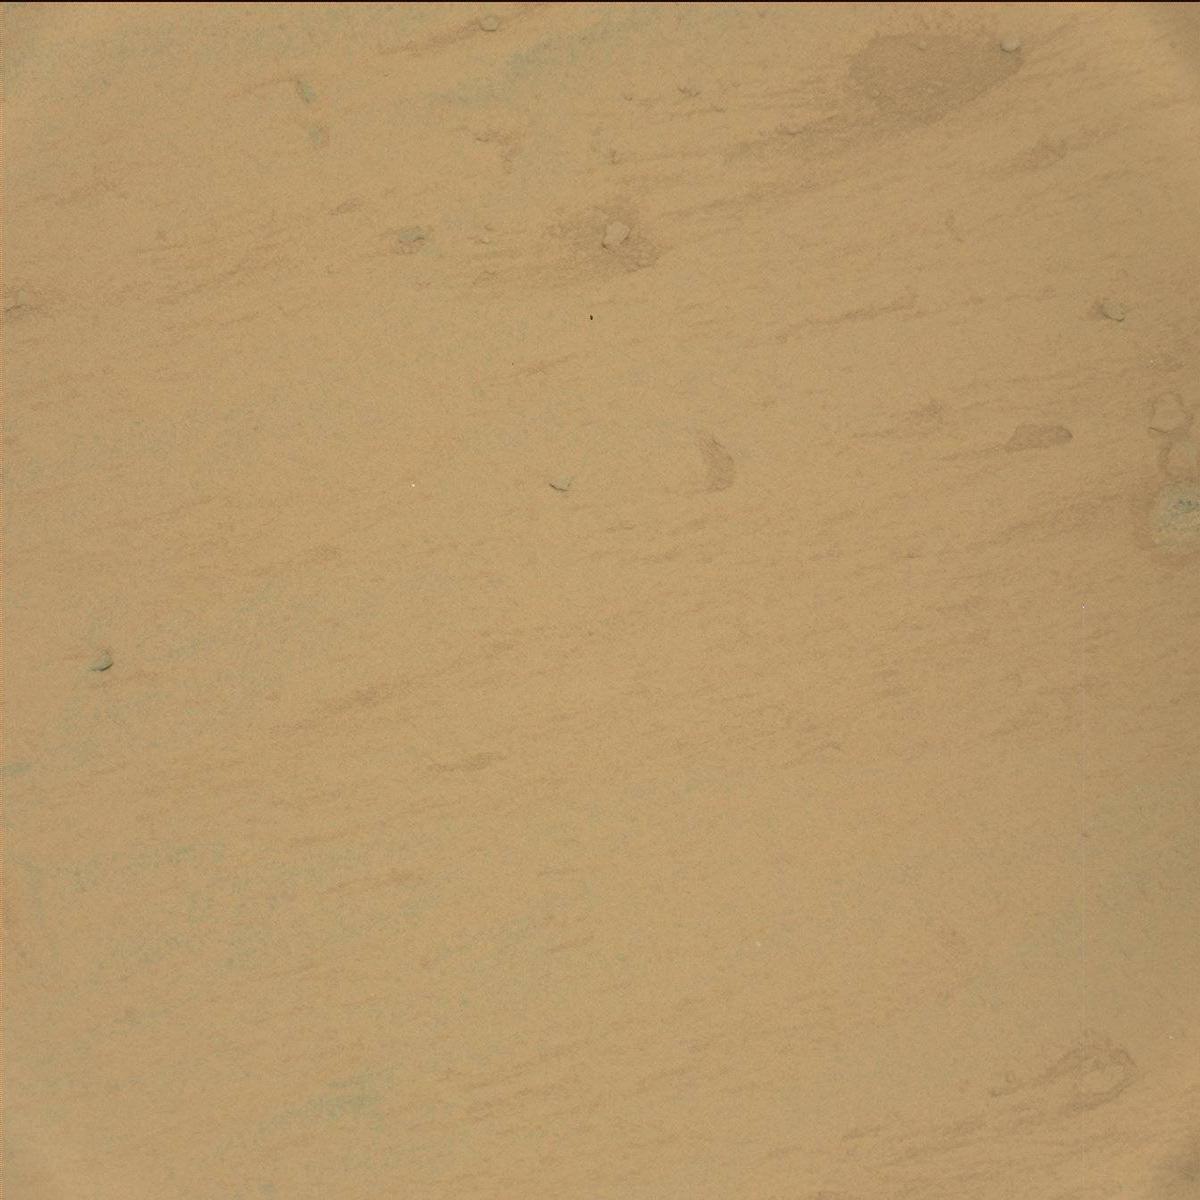
Terrain classes present: Bedrock, Sand / Soil